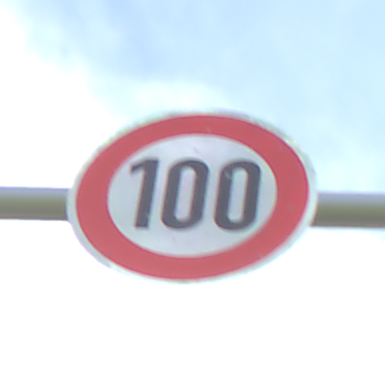
Verkehrszeichen: Geschwindigkeit100
Umgebung: Outdoor, Nature
Tageszeit: MorningAfternoon
Wetter: PartlyCloudy
Licht: Natural
Jahreszeit: NotSpecified
Kontrast: HighContrast